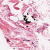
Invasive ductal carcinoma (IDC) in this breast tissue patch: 0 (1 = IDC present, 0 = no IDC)